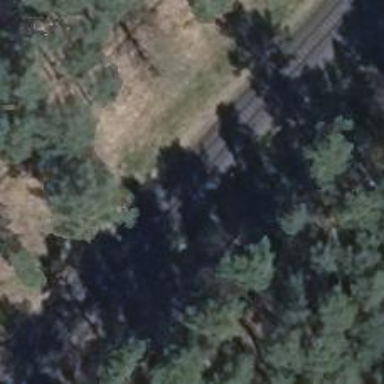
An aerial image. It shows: Solitary milestone along the railway.